Interaction volume radius: 5 \u00c5
Interaction volume height: 20 \u00c5
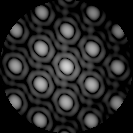
Disorder parameter: 0.01245